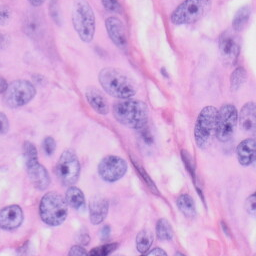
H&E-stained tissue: Skin